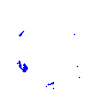
Particle: proton